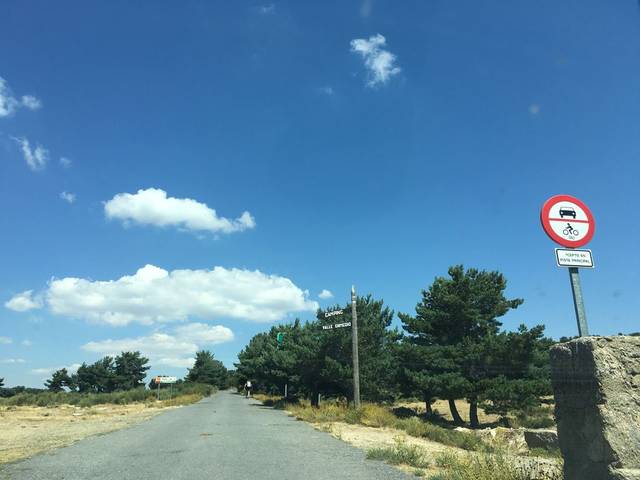
Region: Spain
Coordinates: 40.616, -4.176